Aerial crown-view tile of a tropical tree (Barro Colorado Island, Panama), acquired 20250616:
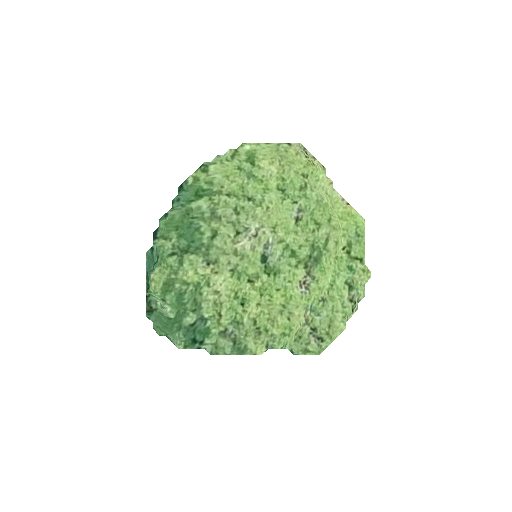
Species: Alseis blackiana
GBIF accepted scientific name: Alseis blackiana
Crown area: 54.243 m²